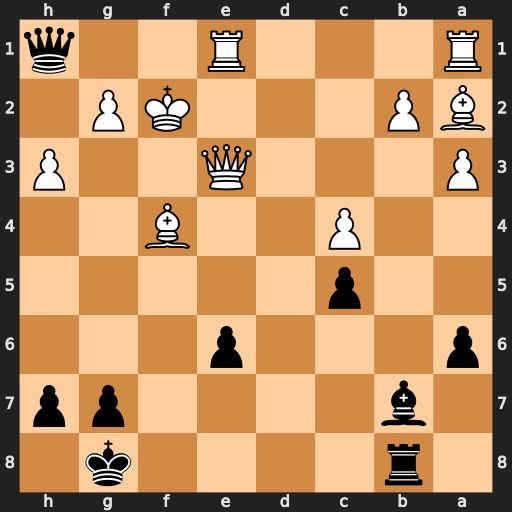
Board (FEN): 1r4k1/1b4pp/p3p3/2p5/2P2B2/P3Q2P/BP3KP1/R3R2q
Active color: b
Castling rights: -
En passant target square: -
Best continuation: Qxg2#